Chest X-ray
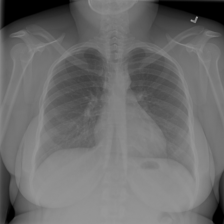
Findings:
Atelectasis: negative
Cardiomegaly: negative
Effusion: negative
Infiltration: positive
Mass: negative
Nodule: negative
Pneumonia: negative
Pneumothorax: negative
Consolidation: negative
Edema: negative
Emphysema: negative
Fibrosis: negative
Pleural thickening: negative
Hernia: negative